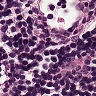
Metastatic tissue present: no